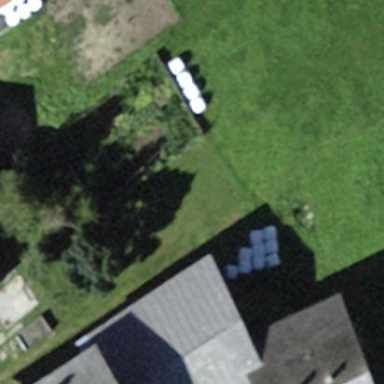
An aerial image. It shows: Simple and straightforward house.